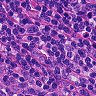
Metastatic tissue present: no